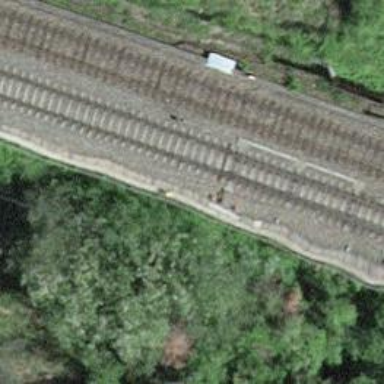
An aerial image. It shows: Railway switch.